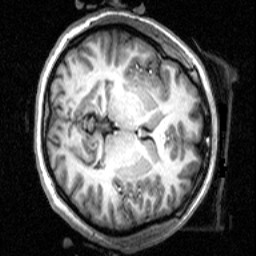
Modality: T1w
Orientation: axial
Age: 24
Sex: female